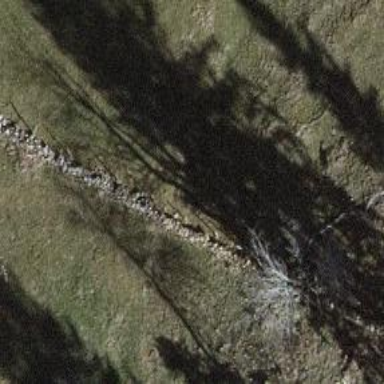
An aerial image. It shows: Wall barrier.